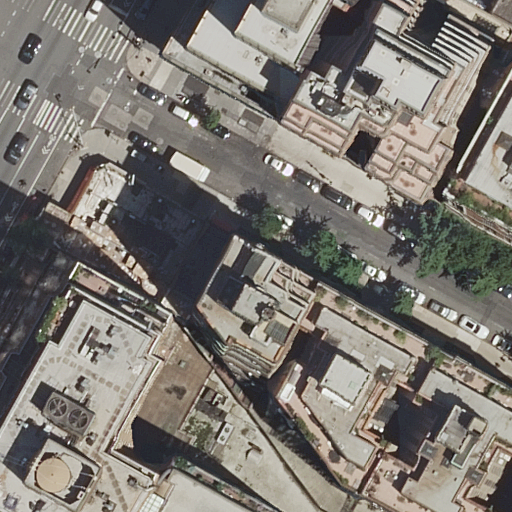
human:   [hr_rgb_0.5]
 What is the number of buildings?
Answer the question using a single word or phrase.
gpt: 8

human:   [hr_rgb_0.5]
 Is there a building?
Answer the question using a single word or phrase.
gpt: yes

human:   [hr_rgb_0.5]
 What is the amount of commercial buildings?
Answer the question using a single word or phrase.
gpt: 0

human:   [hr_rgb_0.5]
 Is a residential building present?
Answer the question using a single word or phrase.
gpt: yes

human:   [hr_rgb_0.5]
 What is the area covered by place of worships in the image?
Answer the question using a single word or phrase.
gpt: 298m2

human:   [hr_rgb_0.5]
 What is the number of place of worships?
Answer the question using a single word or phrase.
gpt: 1

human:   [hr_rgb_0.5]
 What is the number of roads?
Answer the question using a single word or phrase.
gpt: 4

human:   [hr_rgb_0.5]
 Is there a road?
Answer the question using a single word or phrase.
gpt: yes

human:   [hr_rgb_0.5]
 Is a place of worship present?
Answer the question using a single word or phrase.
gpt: yes

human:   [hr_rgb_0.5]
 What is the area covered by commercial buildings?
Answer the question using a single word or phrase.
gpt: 0m2

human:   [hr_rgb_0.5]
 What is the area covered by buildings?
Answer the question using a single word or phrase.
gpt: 6676m2

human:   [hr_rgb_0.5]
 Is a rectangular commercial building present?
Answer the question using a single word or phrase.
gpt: no

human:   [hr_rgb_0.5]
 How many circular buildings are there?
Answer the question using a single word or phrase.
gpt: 0

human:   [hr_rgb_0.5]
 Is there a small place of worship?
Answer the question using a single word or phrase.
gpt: no

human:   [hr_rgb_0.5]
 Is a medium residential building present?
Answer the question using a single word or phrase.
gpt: yes

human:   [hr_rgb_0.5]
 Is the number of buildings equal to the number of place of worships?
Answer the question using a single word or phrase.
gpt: no

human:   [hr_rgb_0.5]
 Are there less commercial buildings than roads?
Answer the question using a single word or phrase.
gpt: yes

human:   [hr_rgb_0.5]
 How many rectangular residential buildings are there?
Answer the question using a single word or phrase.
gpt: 2

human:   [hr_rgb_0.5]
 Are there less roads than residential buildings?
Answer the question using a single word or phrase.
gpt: yes

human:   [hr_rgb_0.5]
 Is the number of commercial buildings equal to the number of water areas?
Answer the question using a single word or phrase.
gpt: yes

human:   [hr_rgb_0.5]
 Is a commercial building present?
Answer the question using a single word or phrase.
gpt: no

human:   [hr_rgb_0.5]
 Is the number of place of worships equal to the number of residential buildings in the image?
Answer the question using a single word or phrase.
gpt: no

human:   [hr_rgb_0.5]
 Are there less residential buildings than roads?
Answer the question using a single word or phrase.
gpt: no

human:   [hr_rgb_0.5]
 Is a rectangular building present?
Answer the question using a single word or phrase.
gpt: yes

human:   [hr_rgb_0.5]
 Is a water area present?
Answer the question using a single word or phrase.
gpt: no

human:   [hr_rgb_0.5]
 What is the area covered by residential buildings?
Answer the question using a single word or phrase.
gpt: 6676m2

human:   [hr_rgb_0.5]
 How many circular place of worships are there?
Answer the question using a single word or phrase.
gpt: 0

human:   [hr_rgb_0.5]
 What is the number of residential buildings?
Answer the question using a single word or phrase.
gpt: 8

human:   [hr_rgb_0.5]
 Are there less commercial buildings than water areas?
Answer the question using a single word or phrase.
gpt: no

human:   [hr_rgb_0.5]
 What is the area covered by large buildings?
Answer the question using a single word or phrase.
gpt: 5833m2

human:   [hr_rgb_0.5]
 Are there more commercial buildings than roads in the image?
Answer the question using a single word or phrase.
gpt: no

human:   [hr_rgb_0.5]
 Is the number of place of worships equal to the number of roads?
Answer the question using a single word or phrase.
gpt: no

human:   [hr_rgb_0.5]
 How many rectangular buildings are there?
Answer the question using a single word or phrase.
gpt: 2

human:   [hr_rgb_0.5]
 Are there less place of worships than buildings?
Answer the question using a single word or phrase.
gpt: yes

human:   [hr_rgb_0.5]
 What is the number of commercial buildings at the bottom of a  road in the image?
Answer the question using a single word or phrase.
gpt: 0

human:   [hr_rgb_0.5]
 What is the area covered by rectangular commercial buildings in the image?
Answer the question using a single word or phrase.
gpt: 0m2

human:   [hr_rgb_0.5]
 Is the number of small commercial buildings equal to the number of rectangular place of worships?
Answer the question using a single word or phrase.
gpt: no

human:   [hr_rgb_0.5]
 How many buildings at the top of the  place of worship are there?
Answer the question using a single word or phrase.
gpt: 0

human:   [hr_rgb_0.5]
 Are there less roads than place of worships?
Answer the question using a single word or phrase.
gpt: no

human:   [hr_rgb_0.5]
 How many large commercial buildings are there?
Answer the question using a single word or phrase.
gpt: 0

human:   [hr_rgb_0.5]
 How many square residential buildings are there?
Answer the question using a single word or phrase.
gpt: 0

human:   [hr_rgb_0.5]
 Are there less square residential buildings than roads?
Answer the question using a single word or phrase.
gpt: yes

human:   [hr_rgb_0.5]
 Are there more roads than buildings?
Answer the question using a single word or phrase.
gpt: no

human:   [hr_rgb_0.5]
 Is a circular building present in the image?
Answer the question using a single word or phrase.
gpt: no

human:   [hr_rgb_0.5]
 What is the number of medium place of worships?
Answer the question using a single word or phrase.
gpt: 1

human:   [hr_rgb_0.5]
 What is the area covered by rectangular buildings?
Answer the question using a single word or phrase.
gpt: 391m2

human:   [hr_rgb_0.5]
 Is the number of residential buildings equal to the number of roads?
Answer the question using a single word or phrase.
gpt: no

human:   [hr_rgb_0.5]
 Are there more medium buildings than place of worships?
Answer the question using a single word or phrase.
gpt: yes

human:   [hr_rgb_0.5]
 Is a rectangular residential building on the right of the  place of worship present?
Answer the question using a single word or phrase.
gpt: no

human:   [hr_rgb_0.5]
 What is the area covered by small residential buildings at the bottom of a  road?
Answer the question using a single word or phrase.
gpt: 92m2

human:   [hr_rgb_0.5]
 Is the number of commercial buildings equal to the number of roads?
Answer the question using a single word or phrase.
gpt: no

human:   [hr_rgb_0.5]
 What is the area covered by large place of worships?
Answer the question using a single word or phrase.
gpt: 0m2

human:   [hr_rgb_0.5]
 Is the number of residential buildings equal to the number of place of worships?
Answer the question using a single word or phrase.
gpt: no

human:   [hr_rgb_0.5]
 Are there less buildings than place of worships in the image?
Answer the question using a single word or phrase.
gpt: no

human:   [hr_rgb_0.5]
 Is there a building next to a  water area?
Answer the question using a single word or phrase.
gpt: no

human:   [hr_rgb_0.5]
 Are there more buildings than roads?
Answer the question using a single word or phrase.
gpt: yes

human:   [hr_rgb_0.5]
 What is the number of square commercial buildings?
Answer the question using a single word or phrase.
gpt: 0

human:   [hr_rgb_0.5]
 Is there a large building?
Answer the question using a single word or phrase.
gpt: yes

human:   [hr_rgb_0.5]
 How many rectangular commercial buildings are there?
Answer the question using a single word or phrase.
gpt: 0

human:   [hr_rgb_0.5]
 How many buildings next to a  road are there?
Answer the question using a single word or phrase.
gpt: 8

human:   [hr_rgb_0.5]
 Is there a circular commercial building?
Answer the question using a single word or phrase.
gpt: no

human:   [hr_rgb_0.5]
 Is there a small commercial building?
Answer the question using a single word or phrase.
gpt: no

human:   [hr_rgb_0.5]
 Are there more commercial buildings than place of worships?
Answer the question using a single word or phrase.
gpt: no

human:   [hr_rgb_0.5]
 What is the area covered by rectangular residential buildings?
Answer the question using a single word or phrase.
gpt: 391m2